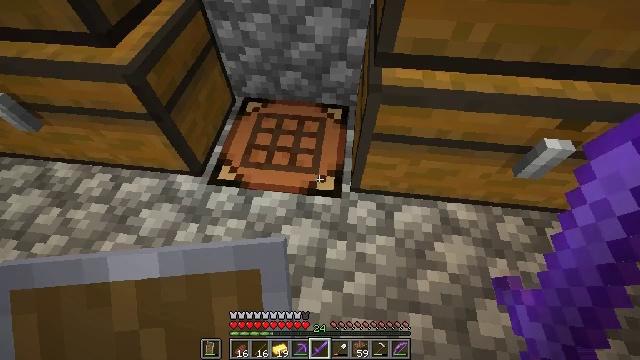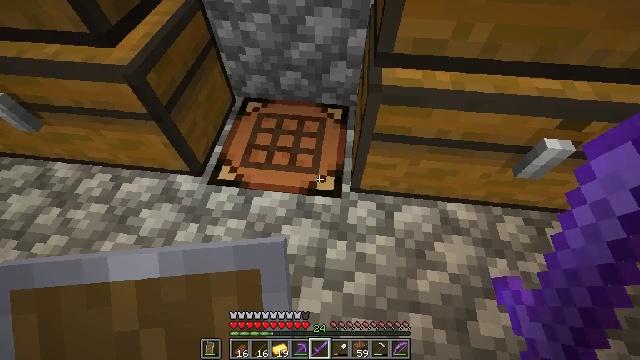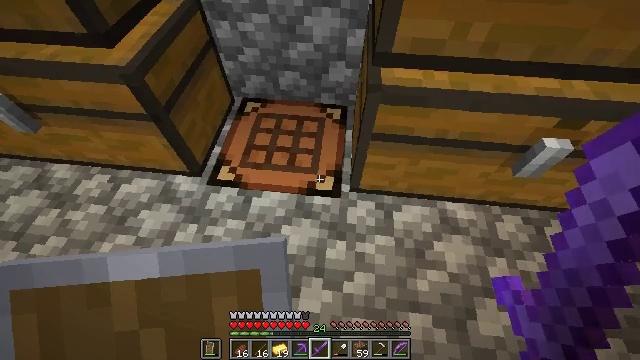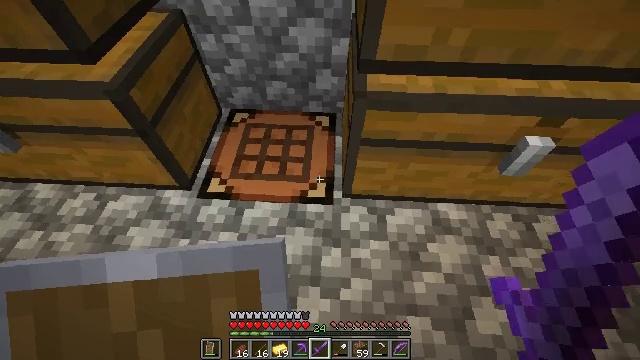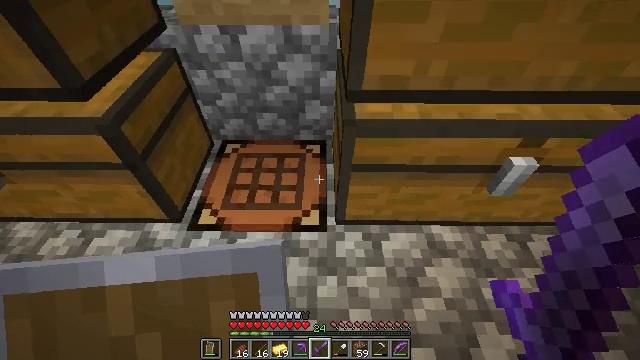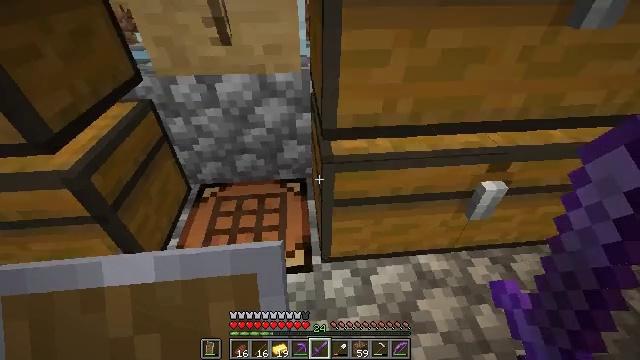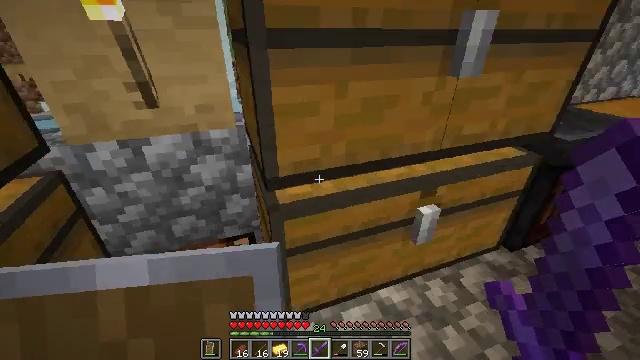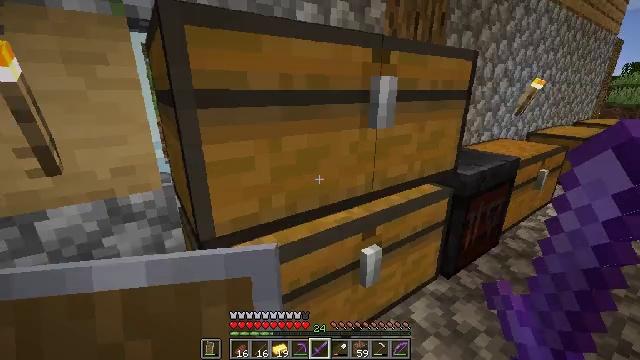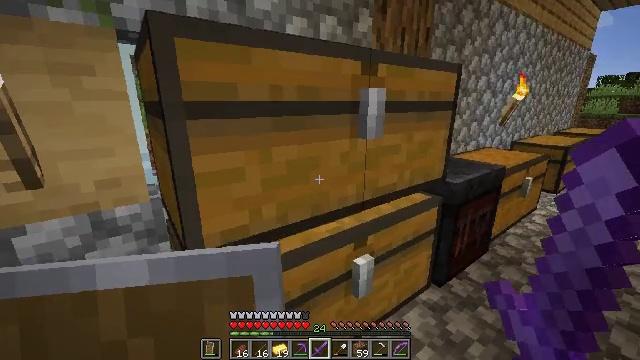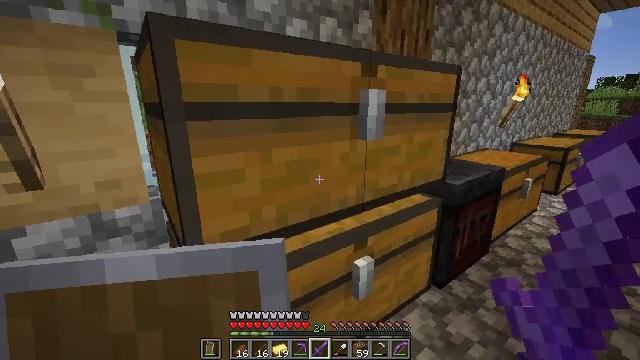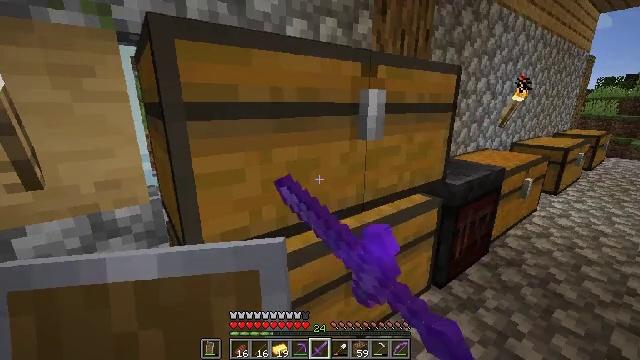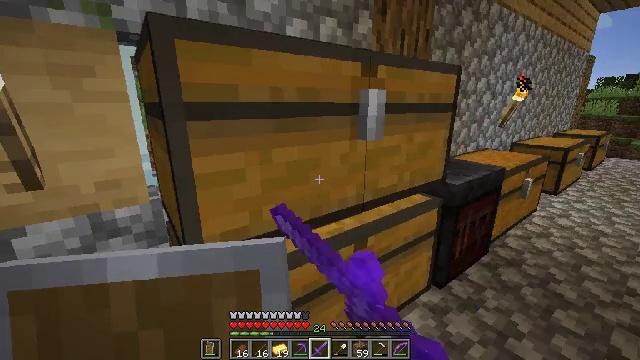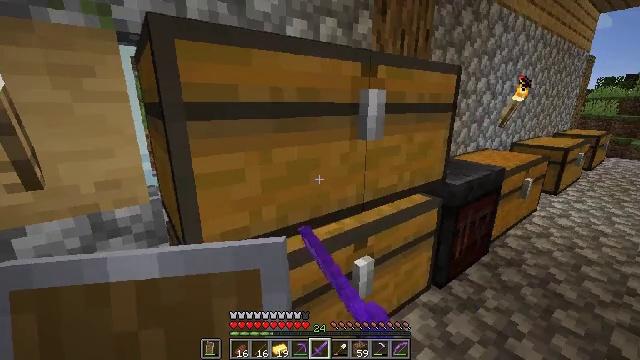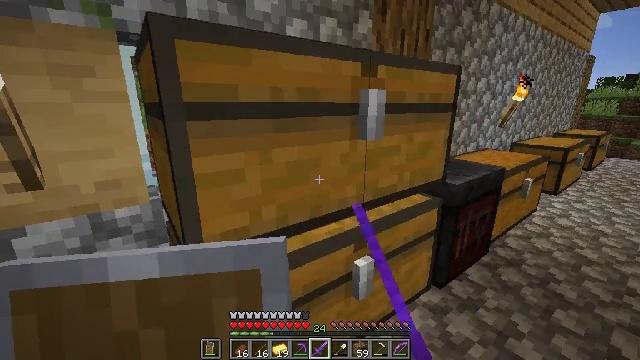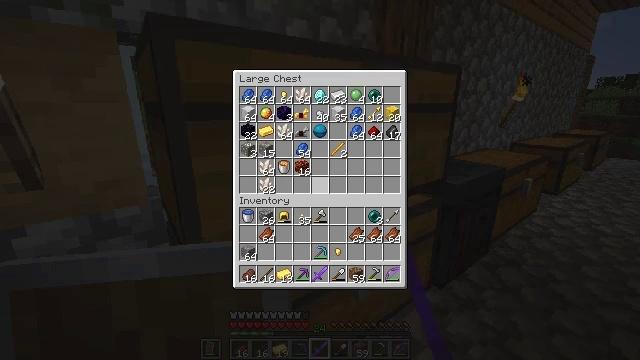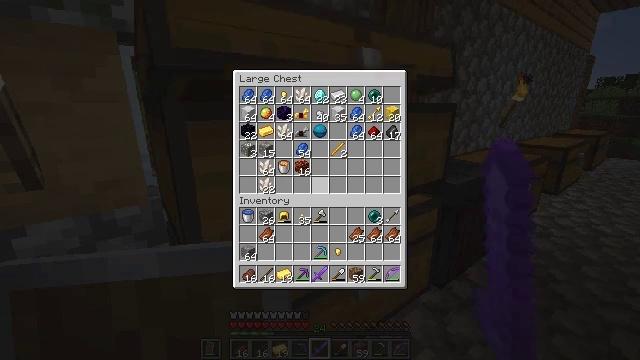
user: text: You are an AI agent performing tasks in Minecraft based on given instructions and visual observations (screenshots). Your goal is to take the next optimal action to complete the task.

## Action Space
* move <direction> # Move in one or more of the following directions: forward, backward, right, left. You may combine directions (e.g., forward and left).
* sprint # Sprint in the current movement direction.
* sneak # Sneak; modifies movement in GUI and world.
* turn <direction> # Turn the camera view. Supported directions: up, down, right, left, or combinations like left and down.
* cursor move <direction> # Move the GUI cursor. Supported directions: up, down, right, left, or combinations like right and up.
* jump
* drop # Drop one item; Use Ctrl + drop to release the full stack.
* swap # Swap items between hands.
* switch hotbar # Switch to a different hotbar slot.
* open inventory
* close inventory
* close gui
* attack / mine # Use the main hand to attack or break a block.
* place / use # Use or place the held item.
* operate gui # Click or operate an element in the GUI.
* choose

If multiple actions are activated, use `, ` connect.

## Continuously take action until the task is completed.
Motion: motion action
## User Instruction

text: Craft a netherite ingot.
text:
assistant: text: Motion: open inventory
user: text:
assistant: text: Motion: no_op
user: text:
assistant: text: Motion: turn right and up
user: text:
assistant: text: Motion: turn right and up
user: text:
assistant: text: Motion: turn right and up
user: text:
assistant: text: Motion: turn right and up
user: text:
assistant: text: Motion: turn right and up
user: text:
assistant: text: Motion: turn right and up
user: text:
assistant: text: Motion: use / place
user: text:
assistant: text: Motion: use / place
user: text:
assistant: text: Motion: use / place
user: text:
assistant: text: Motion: use / place
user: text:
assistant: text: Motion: no_op
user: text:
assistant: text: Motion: no_op
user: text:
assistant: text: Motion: no_op
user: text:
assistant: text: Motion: no_op
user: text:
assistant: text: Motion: no_op
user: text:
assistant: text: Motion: no_op
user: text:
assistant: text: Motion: sneak, turn right and down
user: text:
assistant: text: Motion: sneak, turn down
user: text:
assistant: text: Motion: sneak, turn down
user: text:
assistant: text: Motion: sneak, turn down
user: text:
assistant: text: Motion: sneak, turn left and down
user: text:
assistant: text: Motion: sneak, turn left and down
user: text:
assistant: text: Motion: sneak, turn left
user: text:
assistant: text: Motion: sneak, turn left
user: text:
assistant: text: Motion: sneak
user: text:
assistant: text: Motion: sneak
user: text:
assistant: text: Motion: sneak
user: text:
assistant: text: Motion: sneak